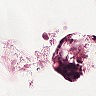
Metastatic tissue present: no